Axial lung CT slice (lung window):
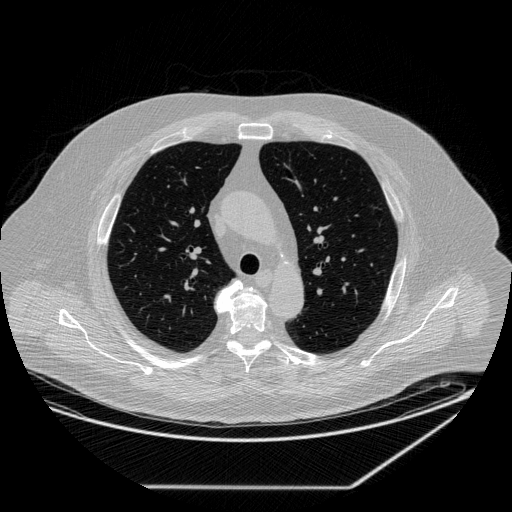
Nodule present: no